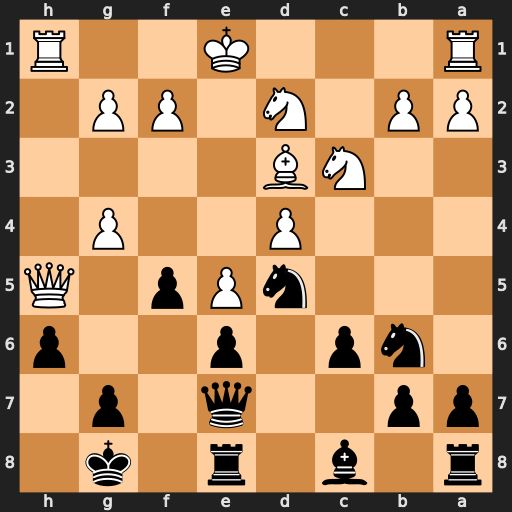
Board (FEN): r1b1r1k1/pp2q1p1/1np1p2p/3nPp1Q/3P2P1/2NB4/PP1N1PP1/R3K2R
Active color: b
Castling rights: KQ
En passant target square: -
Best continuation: Nf4 Qh2 Nxd3+